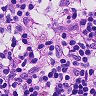
Metastatic tissue present: no